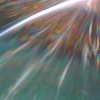
Label: sunburn